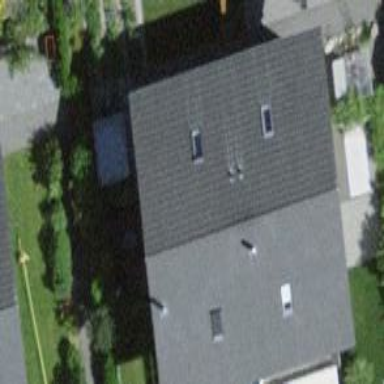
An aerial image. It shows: House with gabled roof that runs across the building.